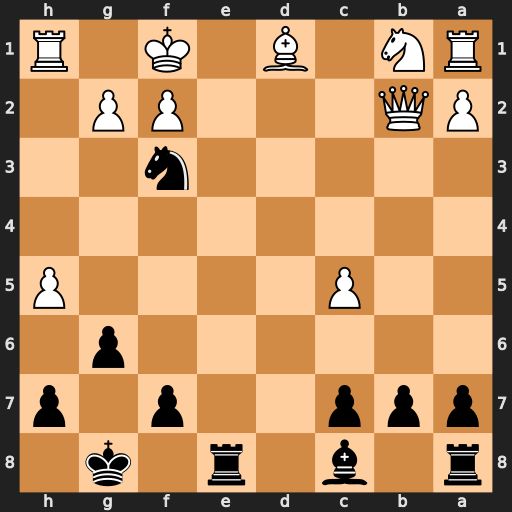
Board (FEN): r1b1r1k1/ppp2p1p/6p1/2P4P/8/5n2/PQ3PP1/RN1B1K1R
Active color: b
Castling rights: -
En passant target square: -
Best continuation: Re1#